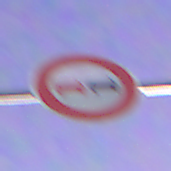
Verkehrszeichen: Ueberholverbot
Umgebung: Outdoor, Suburban
Tageszeit: Night
Wetter: PartlyCloudy
Licht: Artificial
Jahreszeit: NotSpecified
Kontrast: HighContrast